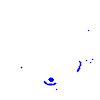
Particle: electron